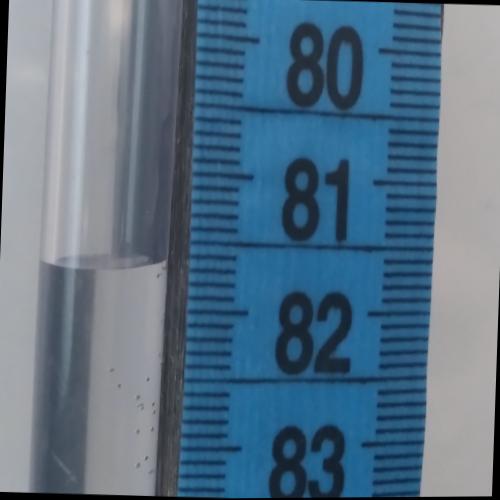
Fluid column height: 81.6 cm